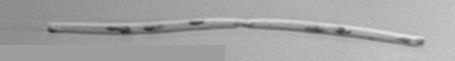
Label: Eucampia_morphytype1